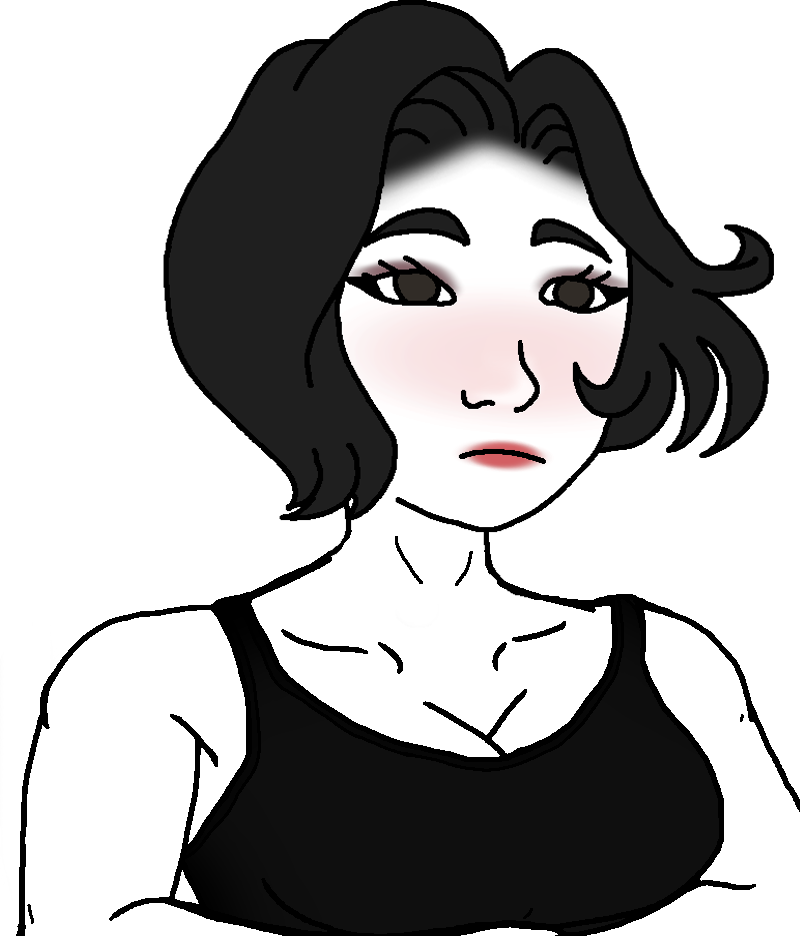
Label: 5_Doomer_Girl